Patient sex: M
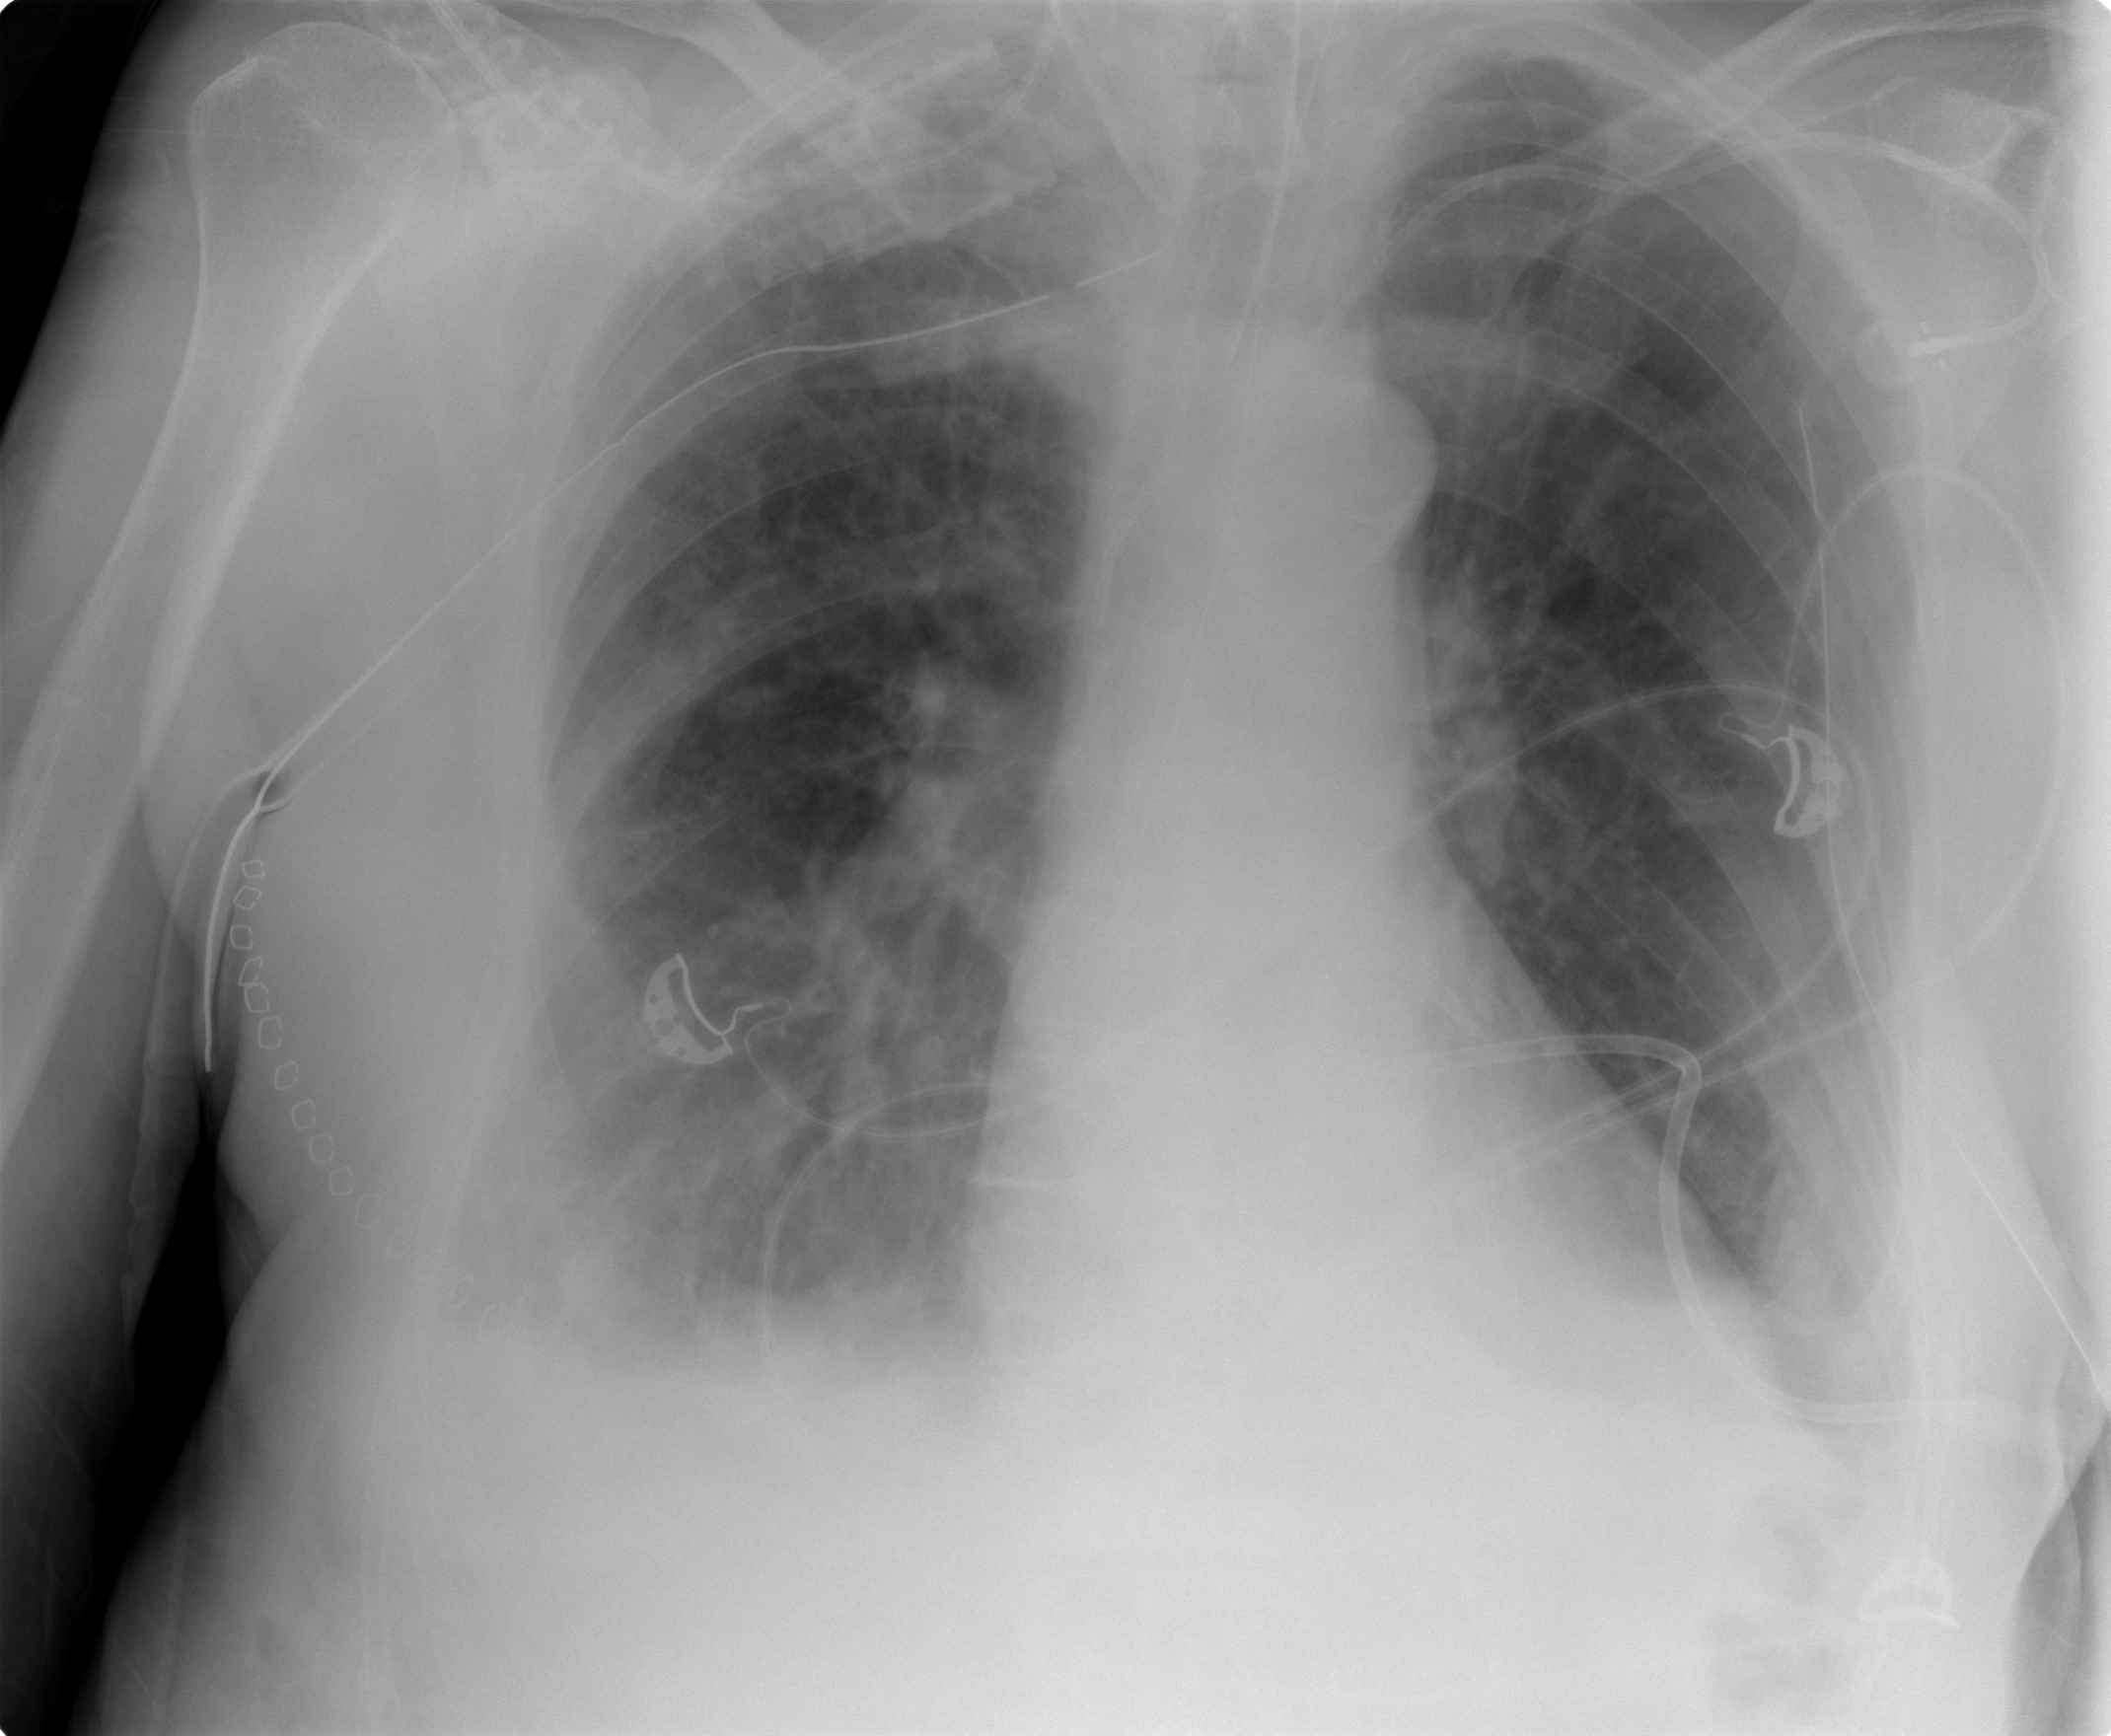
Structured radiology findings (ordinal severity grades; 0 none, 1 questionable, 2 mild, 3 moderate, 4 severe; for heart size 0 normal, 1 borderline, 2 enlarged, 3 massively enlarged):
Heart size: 0
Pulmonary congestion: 0
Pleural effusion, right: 2
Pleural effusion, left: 2
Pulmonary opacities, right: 0
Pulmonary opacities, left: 0
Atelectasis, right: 2
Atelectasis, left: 2